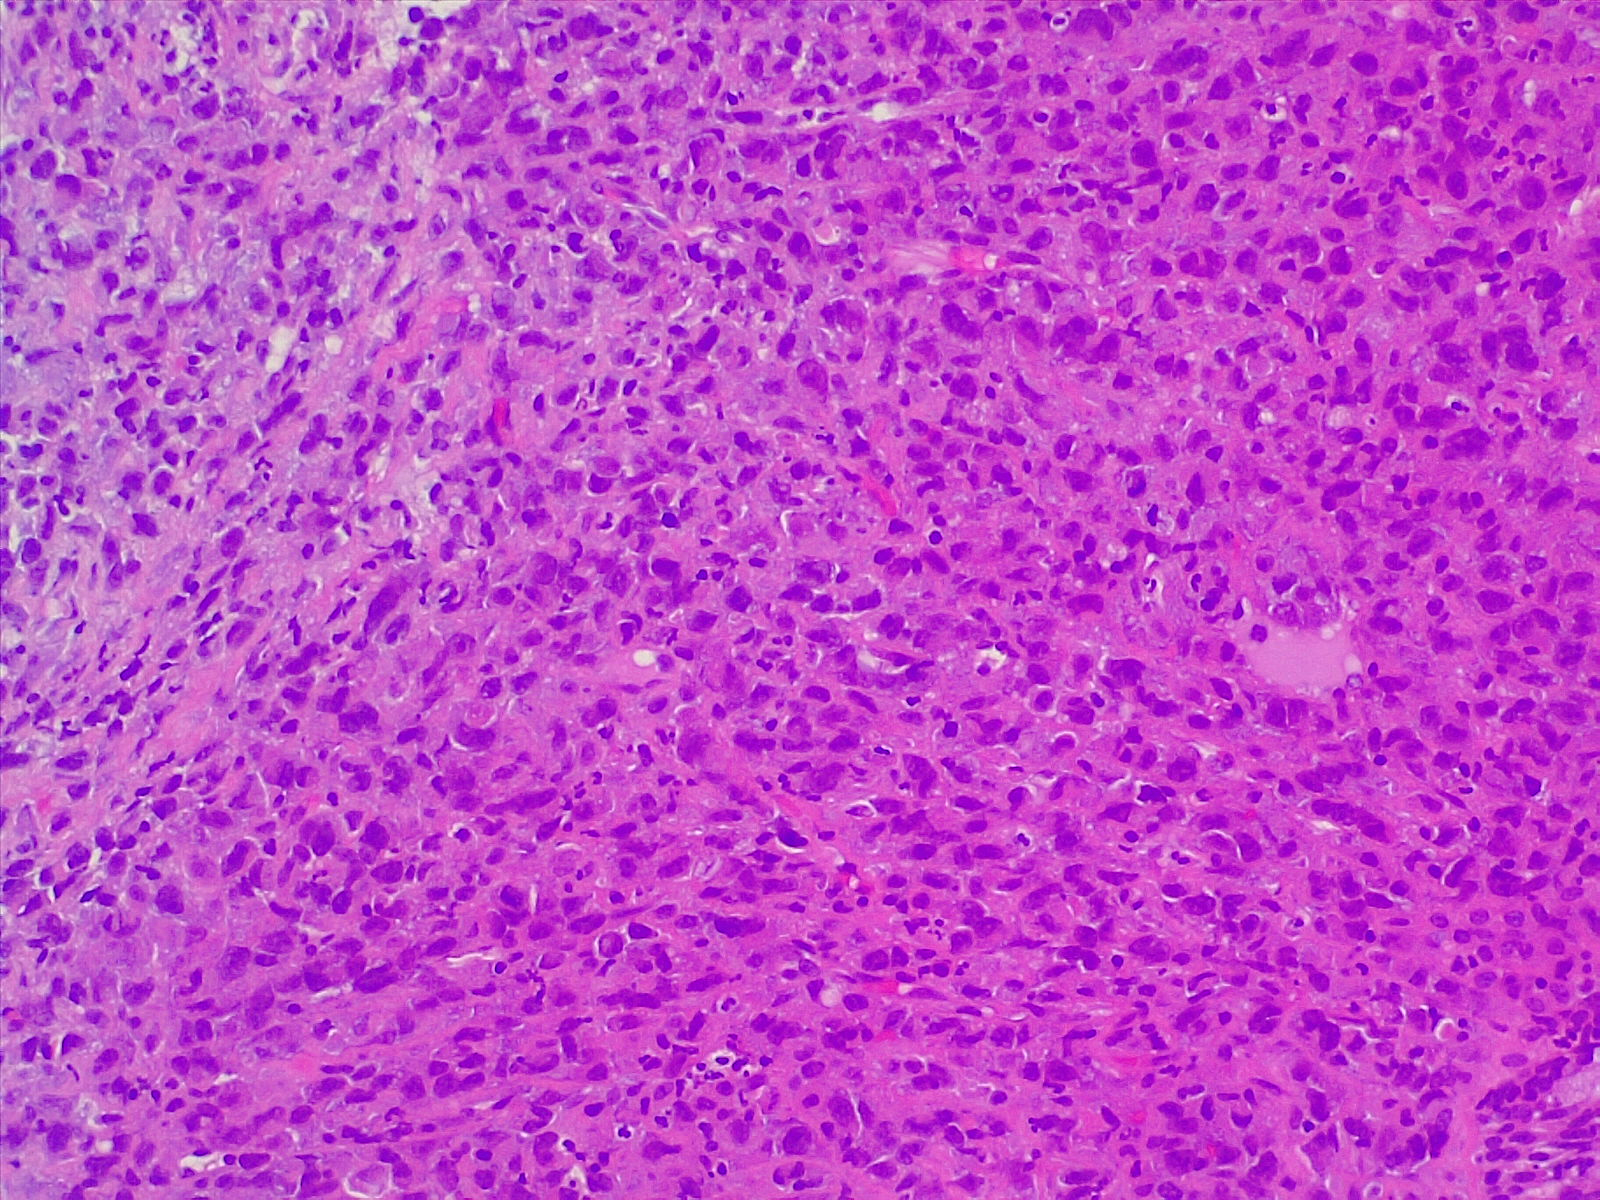
Label: lung adenocarcinoma, poorly differentiated